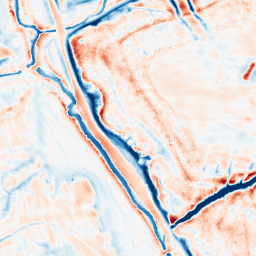
Category: edge_preserving
Decomposition family: bilateral
Decomposition parameters: d: 21
sigma_color: 75
sigma_space: 50
Upsampling method: bspline
Upsampling parameters: scale: 8
Upsampling scale: 8